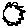
Label: sun